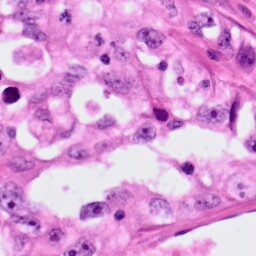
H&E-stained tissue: Lung